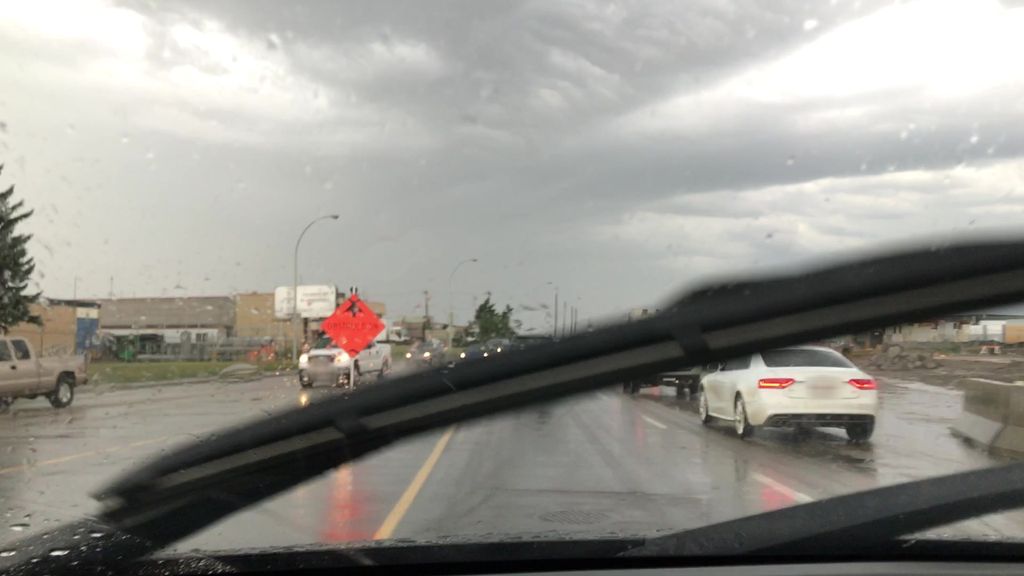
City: edmonton